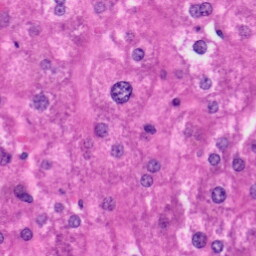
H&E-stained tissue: Liver